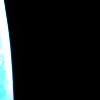
Label: space